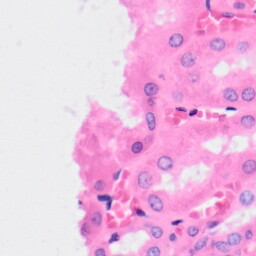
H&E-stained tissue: Kidney